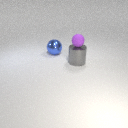
large gray metal cylinder to the right of large blue metal sphere